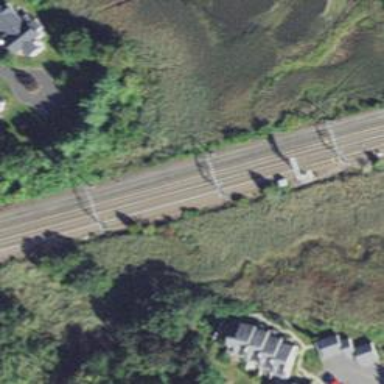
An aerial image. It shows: Railway track with contact lines for electrification.